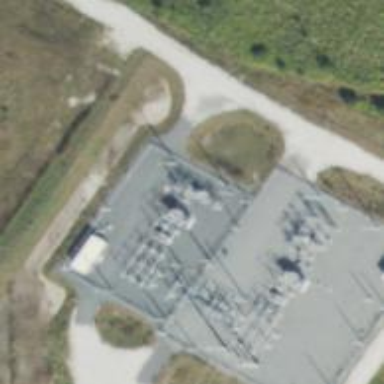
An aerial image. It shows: Switch used for power control.